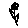
Label: flower